Question: I have a QTableWidget. I want to have alternating background colors for the rows, but I can't use QTableWidget::setAlternatingRowColors because I need one color for two rows and the other one for the next two and so on (see the below image).
Thus, when I add a QTableWidgetItem, I set the according background color manually by QTableWidgetItem::setBackground().
But I don't get a "flat" or "plain" background by this, but a gradient and rounded corners:

I would like to have the background color all over the cells, without further "decoration". How can I get rid of this?
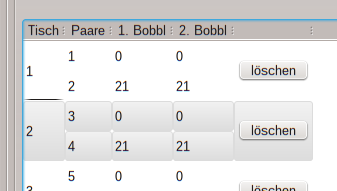
Answer: When you select a single color as the background ('QBrush' constructed from a 'QColor'), the style engine tries to render a styled background, which in your case draws this gradient with border.
You can trick the style engine by using a 'QBrush' constructed from a 'QImage', so the render engine draws that image and nothing more. In your case, use , namely the color you want as the background. For this, construct a 1x1-sized 'QImage' and set the color of the pixel using 'fill', then use that image as a brush:
'''
// Create the image (using the default image format)
QImage img(QSize(1, 1), QImage::Format_ARGB32_Premultiplied);
// Set the color, here light gray:
img.fill(QColor(224, 224, 224));
// Apply the image as the background for the item:
item->setBackground(QBrush(img));
'''